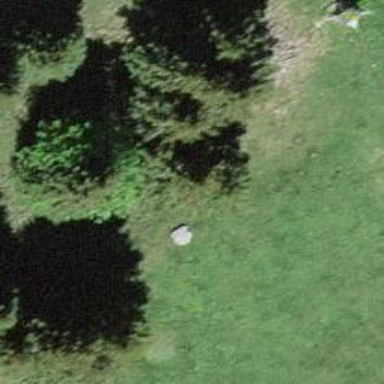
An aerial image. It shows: Needle-leaved tree in natural setting.